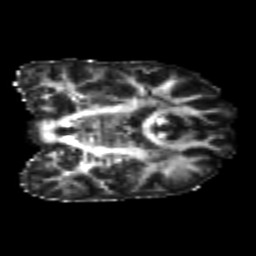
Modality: FA
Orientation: coronal
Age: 24
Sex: male
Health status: healthy
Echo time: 0.074 s